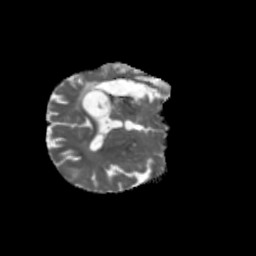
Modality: MD
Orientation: axial
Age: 53
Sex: male
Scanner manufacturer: siemens
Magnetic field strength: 3 T
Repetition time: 5.47 s
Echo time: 0.0854 s